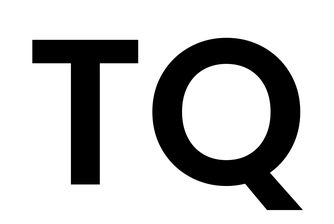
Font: Poppins-SemiBold